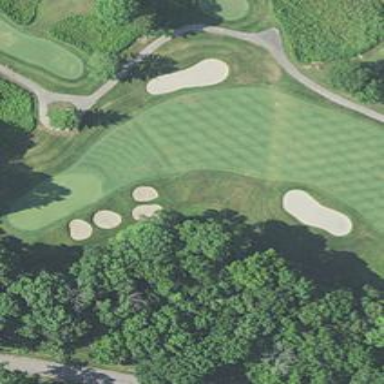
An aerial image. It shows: View of golf hole.